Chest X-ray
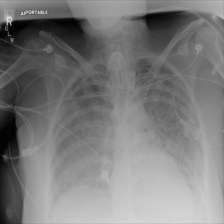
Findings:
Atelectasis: negative
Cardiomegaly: negative
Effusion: negative
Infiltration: positive
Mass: negative
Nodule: negative
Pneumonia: negative
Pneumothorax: negative
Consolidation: negative
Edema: negative
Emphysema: negative
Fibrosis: negative
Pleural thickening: negative
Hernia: negative